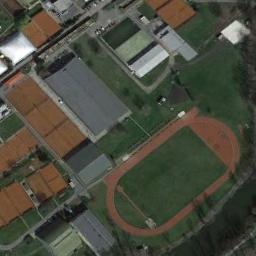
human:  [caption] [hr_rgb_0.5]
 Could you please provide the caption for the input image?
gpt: The track and field are built on the lawn, Next to the residential area .

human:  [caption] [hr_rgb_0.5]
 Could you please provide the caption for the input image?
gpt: The ground track field is surrounded by some buildings .

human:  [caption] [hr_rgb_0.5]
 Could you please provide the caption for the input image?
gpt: There are many buildings next to the ground track field .

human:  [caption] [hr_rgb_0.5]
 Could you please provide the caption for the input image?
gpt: There is a big track and field on the green field .

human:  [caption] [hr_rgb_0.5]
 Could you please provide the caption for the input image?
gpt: There are some brown buildings and gray buildings beside the ground track field .